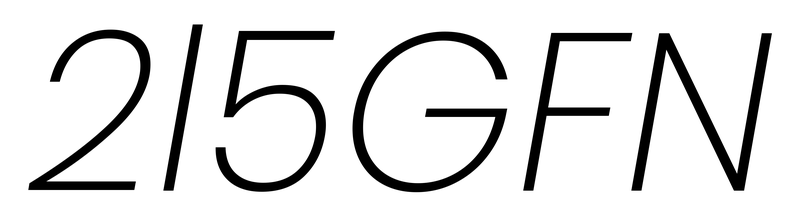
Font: Poppins-ExtraLightItalic